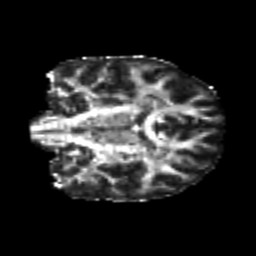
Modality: FA
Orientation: coronal
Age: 22
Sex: male
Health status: healthy
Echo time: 0.074 s